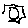
Label: sun